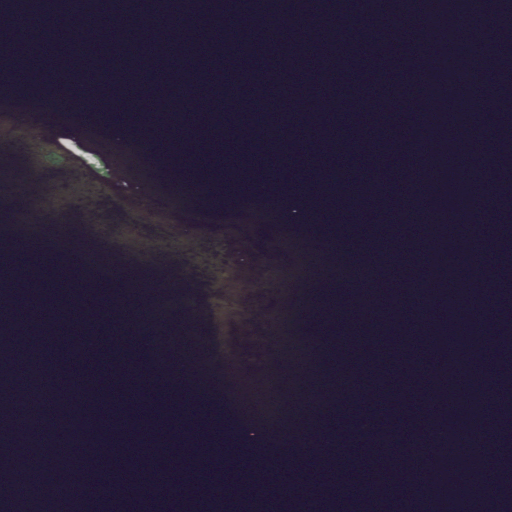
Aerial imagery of island in New York named Little Island containing only open water